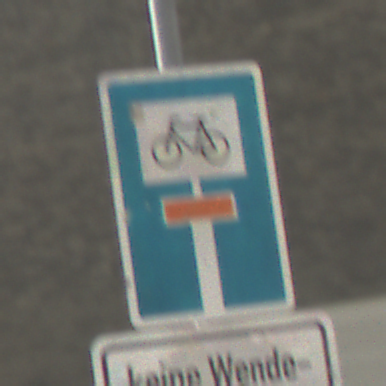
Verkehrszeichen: SackgasseRadverkehrDurchlaessig
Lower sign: HinweisGeaenderteVorfahrtVerkehrsfuehrungVerkehrsregelung3
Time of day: MorningAfternoon
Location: Outdoor (Suburban)
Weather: Clear
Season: NotSpecified
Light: Natural